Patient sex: M
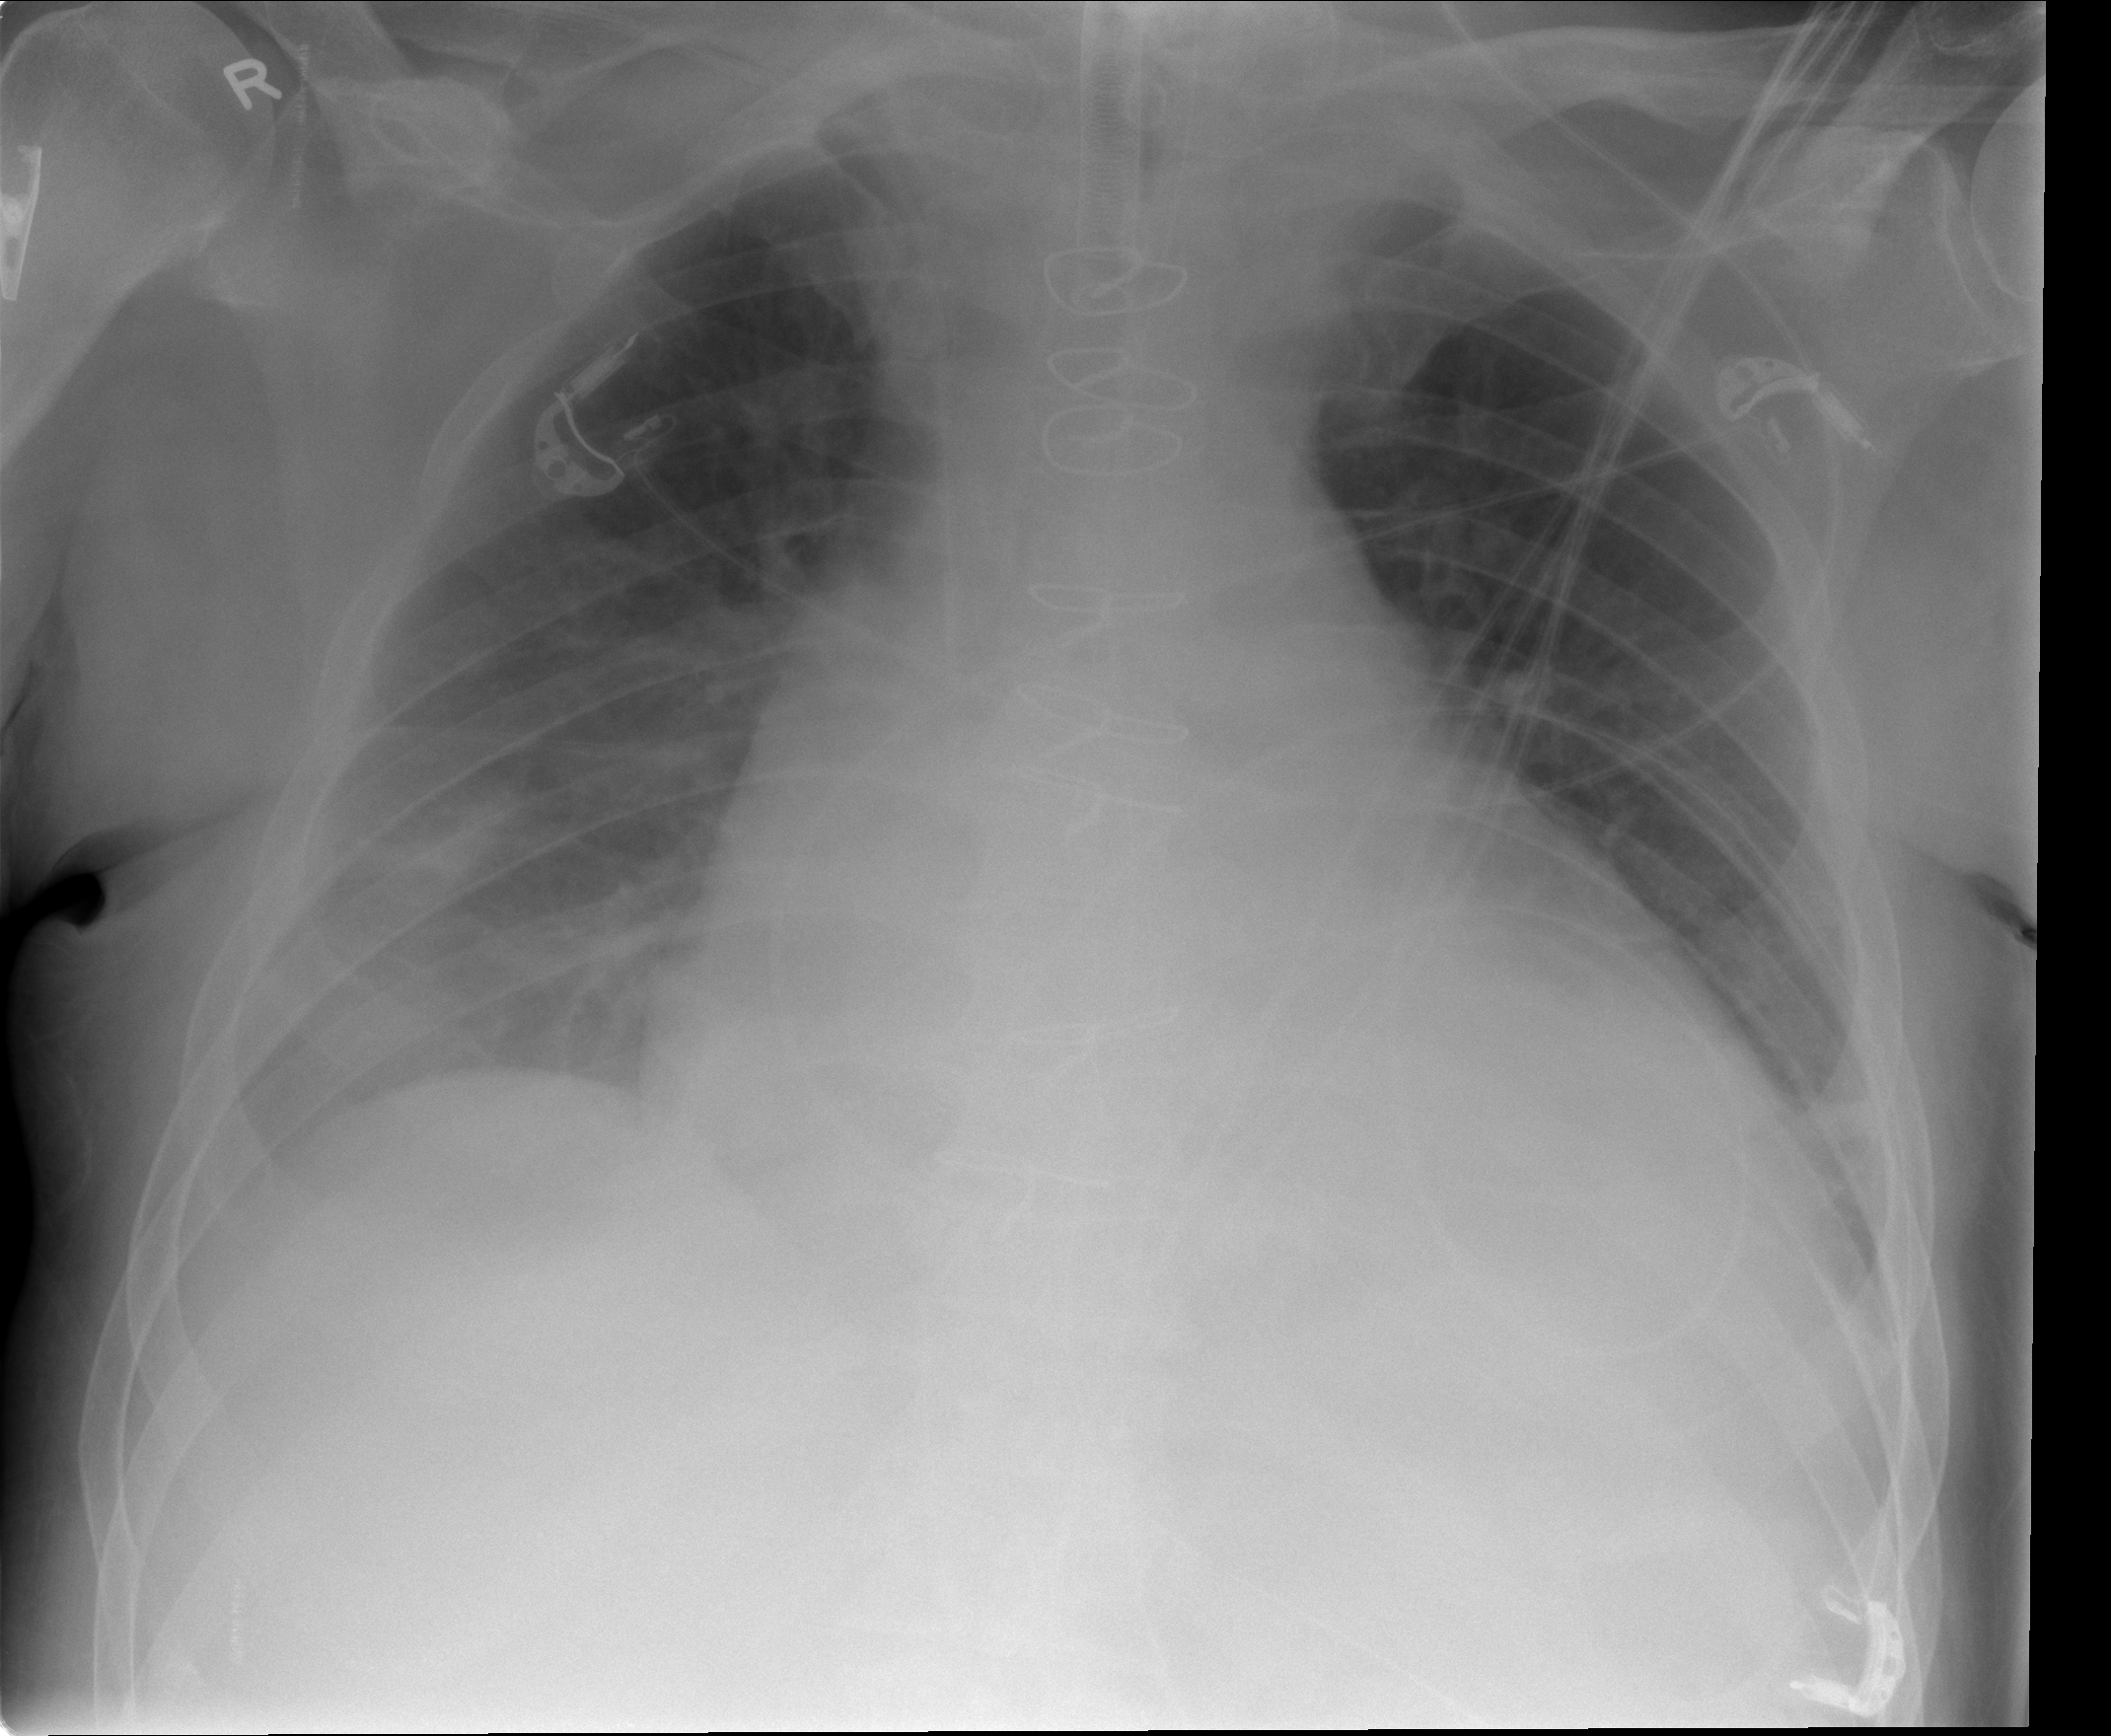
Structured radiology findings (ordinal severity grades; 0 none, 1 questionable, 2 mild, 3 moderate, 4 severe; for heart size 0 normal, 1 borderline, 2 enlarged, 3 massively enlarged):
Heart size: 3
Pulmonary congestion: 2
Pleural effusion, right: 2
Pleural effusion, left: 2
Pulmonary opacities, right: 0
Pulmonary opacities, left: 0
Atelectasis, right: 2
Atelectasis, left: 2